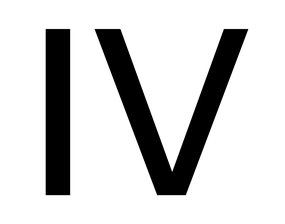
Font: InstrumentSans_Medium